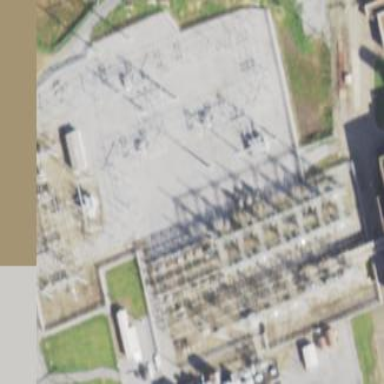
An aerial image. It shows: Substation surrounded by fence.